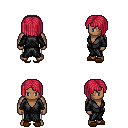
a pixel art fantasy rpg character, male body template, human, dark skin, gray robe, white pants, ruby red pageboy hairstyle, brown slippers, four views (front, back, left, right), 2x2 character sprite sheet, small pixel art, hard edges, no anti-aliasing